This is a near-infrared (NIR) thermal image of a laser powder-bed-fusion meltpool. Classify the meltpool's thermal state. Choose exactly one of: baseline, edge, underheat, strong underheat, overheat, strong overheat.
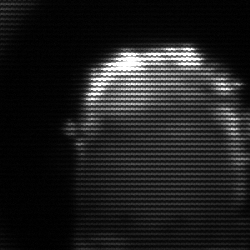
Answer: baseline